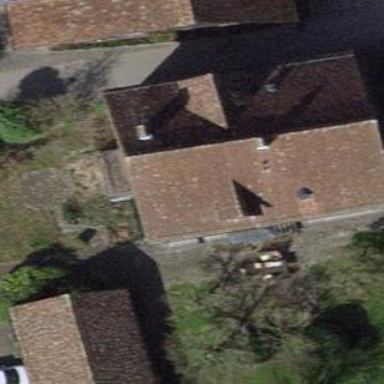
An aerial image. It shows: Detached building with hipped roof shape.